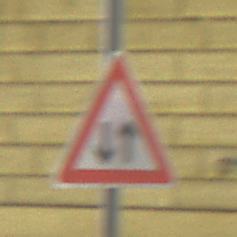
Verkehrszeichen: Gegenverkehr
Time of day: Midday
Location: Outdoor (Urban)
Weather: Clear
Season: NotSpecified
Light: Natural